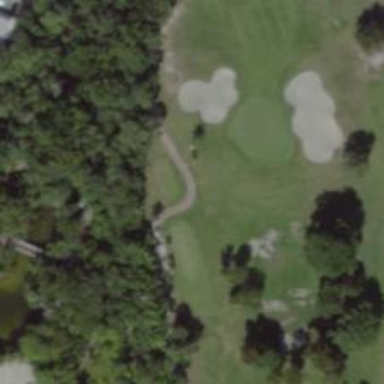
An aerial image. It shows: Golf cartpath that is also road path.